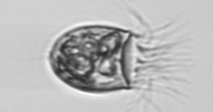
Label: Balanion